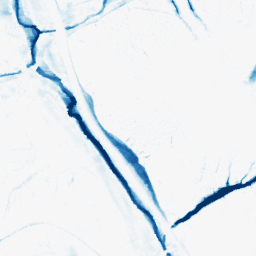
Category: morphological
Decomposition family: morphological_ellipse
Decomposition parameters: operation: closing
width: 10
height: 20
Upsampling method: cubic_catmull_rom
Upsampling parameters: scale: 4
Upsampling scale: 4